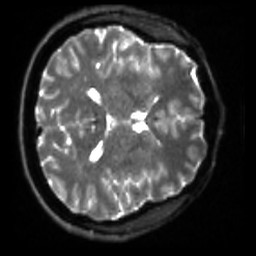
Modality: sbref
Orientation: axial
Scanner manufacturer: siemens
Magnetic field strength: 3 T
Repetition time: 4 s
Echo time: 0.0594 s